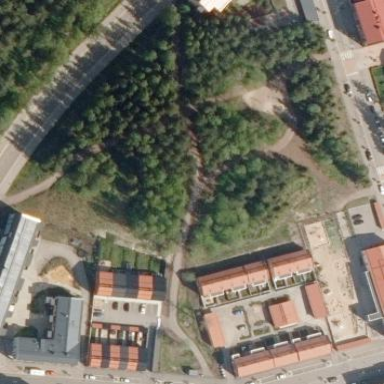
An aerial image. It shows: Park.